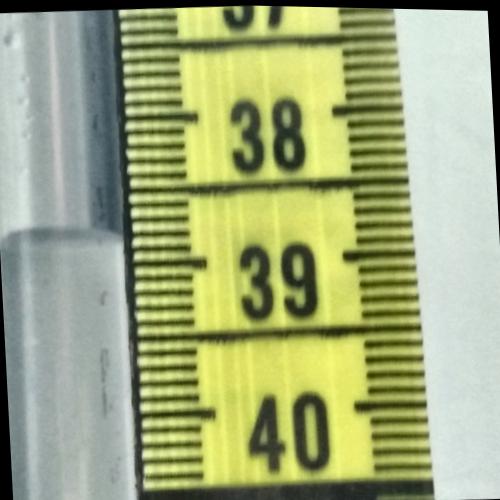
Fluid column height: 38.8 cm